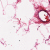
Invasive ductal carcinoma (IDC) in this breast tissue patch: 0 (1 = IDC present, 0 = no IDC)